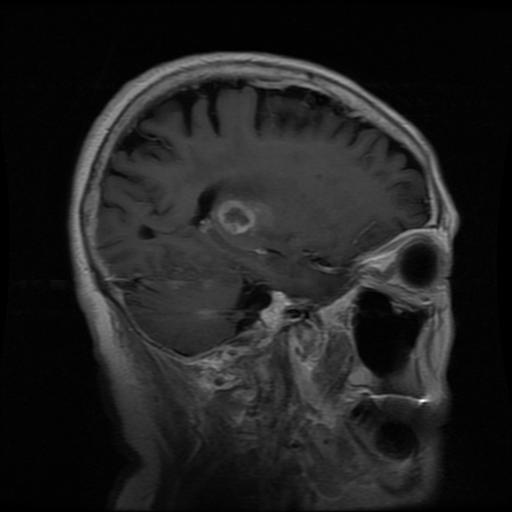
Label: glioma